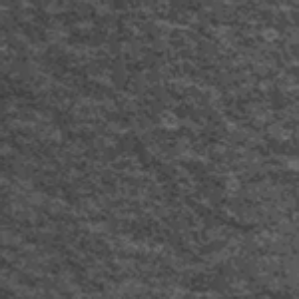
Label: frost